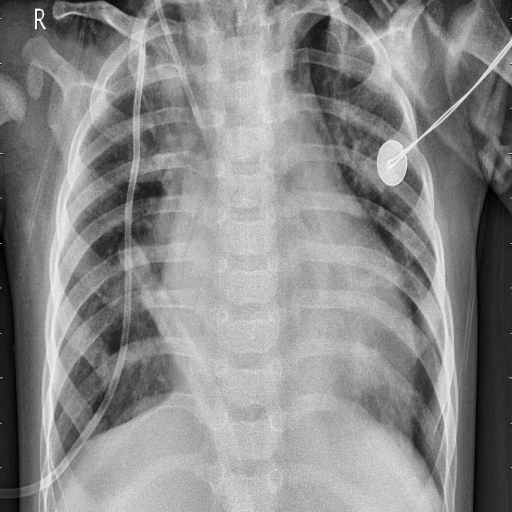
Finding: PNEUMONIA